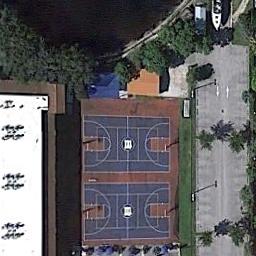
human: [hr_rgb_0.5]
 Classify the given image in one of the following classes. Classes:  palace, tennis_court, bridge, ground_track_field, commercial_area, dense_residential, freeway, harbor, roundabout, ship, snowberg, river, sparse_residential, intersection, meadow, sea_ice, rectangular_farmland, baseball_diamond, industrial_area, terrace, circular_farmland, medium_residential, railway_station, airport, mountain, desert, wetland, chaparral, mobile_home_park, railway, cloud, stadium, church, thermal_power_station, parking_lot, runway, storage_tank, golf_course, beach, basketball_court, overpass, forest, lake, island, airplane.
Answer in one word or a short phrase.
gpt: basketball_court